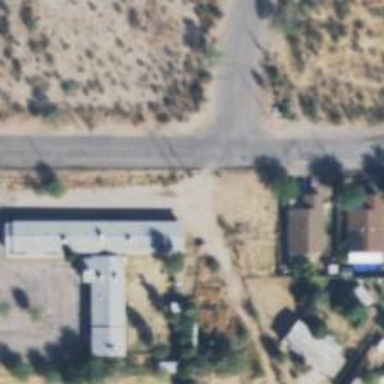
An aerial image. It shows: Alleyway designated as service road.